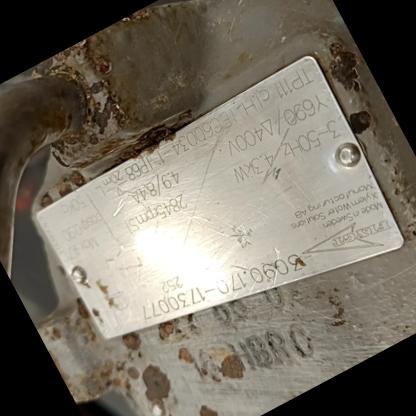
Klasa: tabliczka-znamionowa